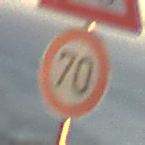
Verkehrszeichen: Geschwindigkeit70
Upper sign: RadverkehrRechts
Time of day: SunriseSunset
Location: Outdoor (RoadRail)
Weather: PartlyCloudy
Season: NotSpecified
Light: Natural